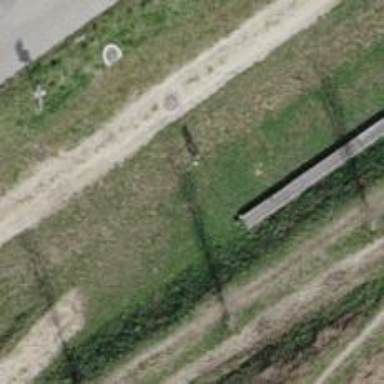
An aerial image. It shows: Compacted grade5 track.